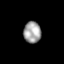
Tissue: skin
Cell type: Fibroblasts
Senescence score: 0.8226
Nuclear area (px): 367
Mean DAPI intensity: 161.057